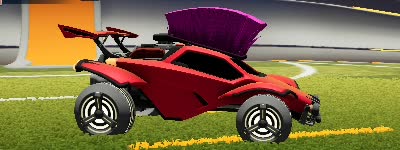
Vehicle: octane